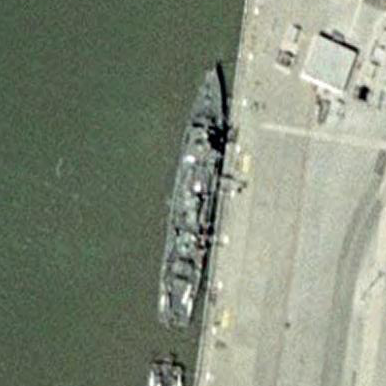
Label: destroyer